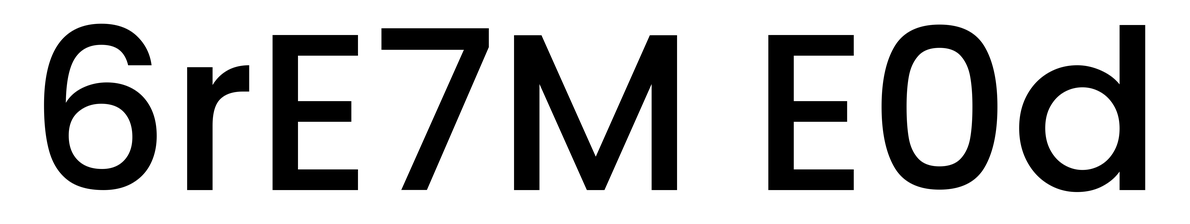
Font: Poppins-Medium